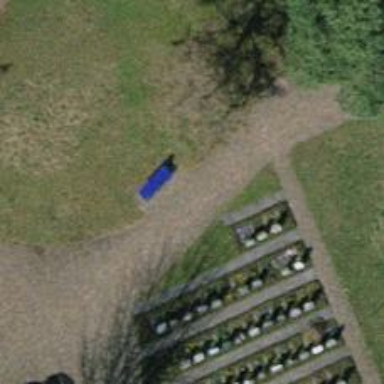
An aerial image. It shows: Blue bench.